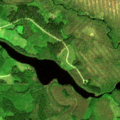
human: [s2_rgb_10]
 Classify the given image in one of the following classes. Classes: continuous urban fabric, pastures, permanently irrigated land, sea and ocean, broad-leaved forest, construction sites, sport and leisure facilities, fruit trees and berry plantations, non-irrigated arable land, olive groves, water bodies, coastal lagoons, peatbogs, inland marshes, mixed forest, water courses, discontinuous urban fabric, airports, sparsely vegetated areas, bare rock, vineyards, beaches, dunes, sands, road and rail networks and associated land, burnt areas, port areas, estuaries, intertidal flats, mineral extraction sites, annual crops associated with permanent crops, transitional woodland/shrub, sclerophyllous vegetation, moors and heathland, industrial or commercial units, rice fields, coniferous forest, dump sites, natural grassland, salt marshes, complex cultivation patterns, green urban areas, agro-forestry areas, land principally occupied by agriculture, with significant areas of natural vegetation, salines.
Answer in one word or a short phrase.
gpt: coniferous forest, mixed forest